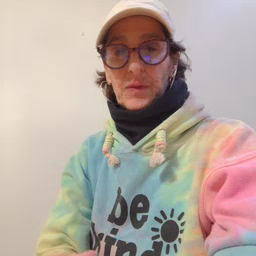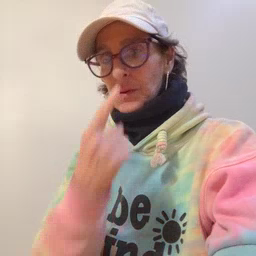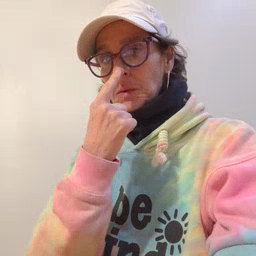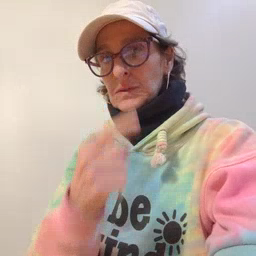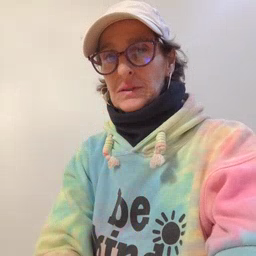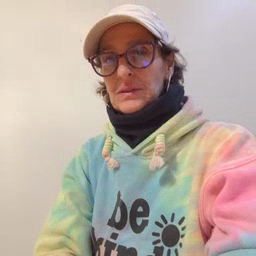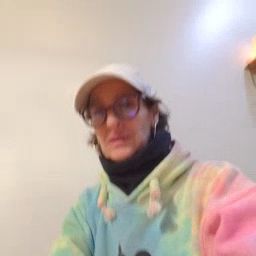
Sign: nose